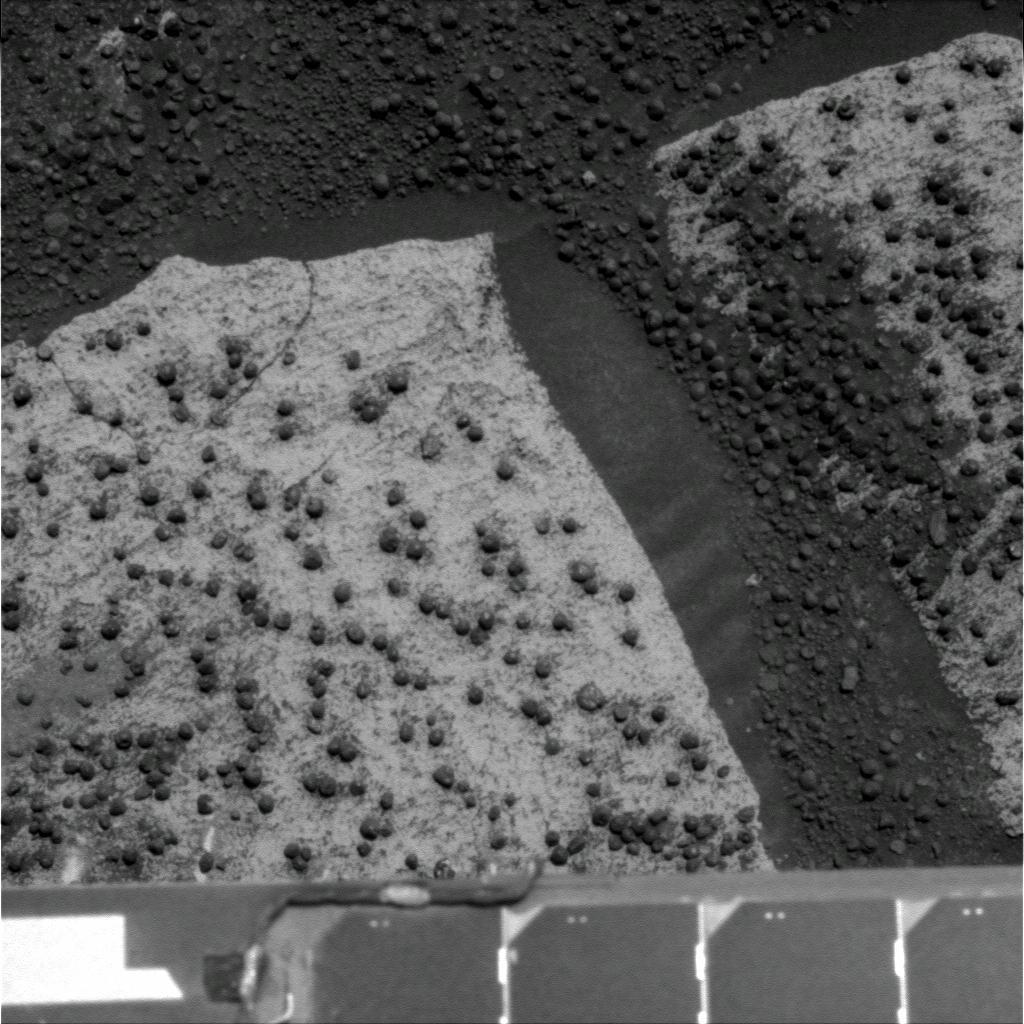
Terrain classes present: Background, Bedrock, Gravel / Sand / Soil